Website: bh-photo
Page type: cross-sells
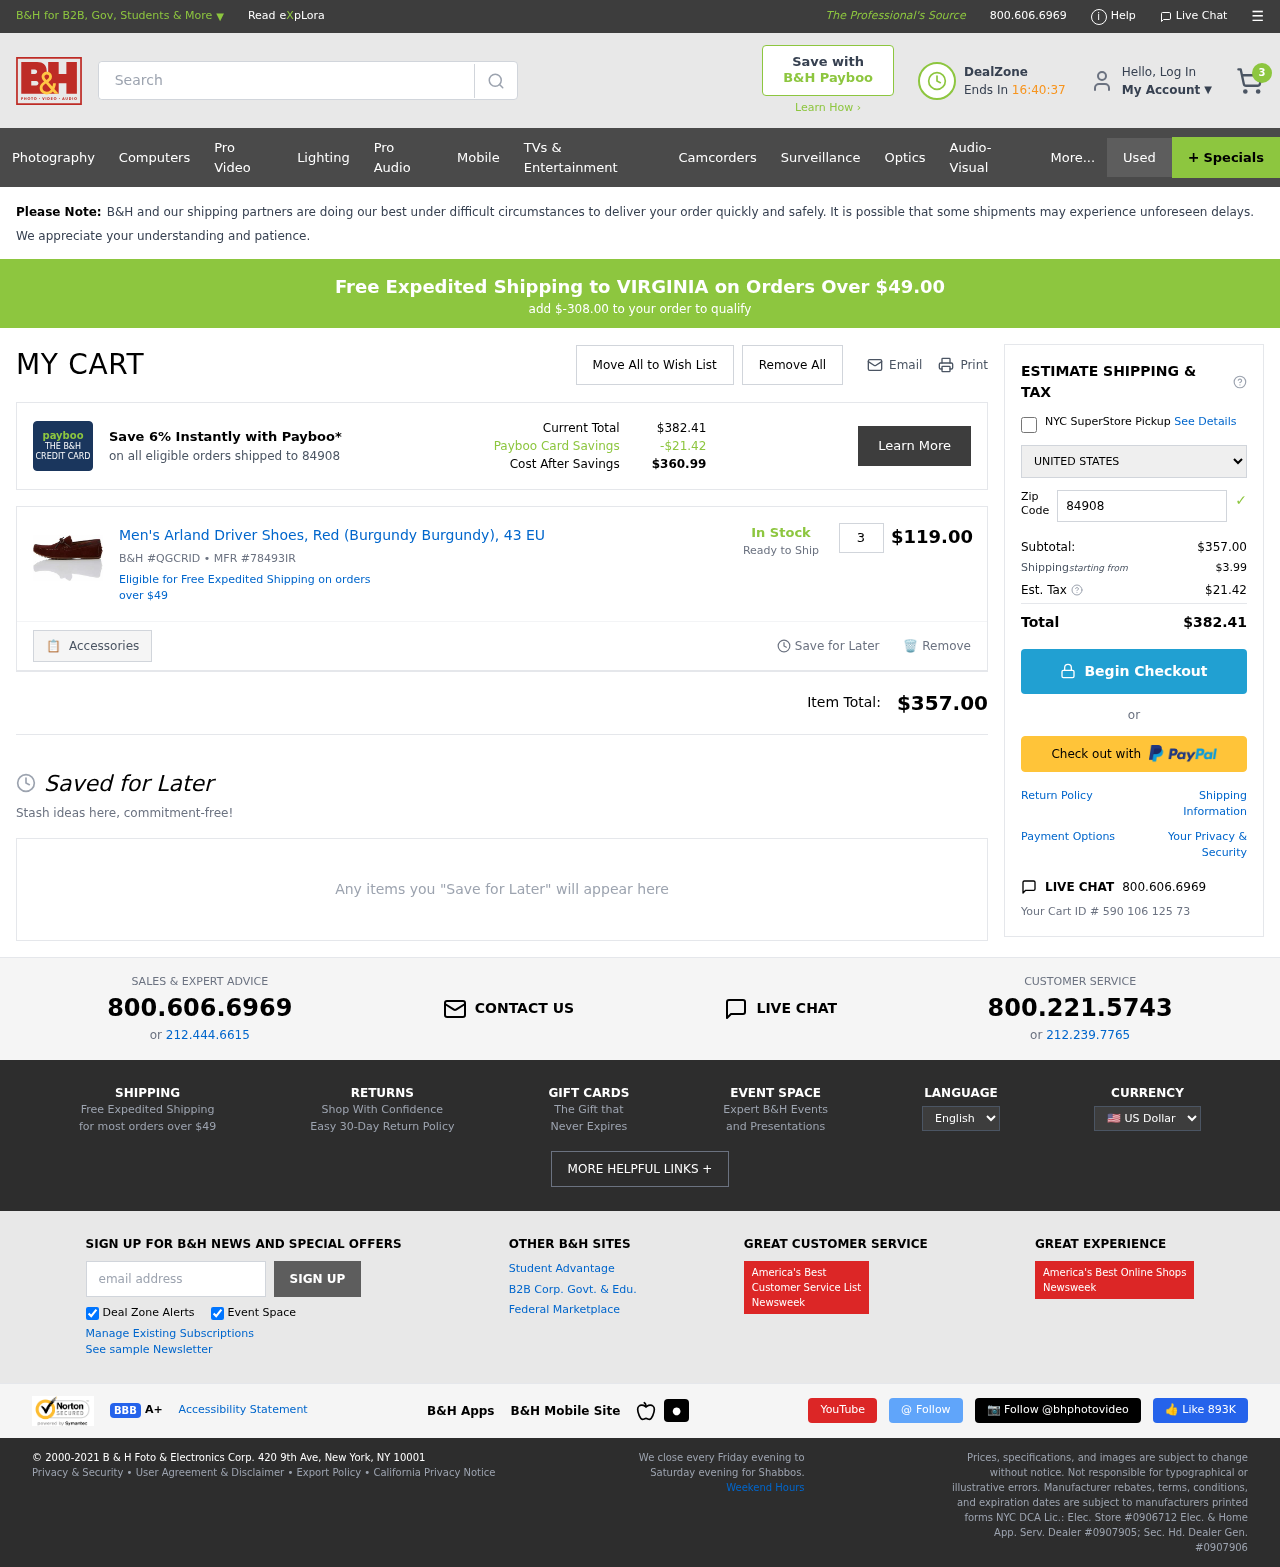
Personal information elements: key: PII_COUNTRY
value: United States
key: PII_POSTCODE
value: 84908
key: PII_STATE
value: VIRGINIA
Product elements: key: PRODUCT1_NAME
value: Men's Arland Driver Shoes, Red (Burgundy Burgundy), 43 EU
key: PRODUCT1_PRICE
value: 119
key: PRODUCT1_QUANTITY
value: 3
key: PRODUCT1_SKU
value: B&H #QGCRID
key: PRODUCT1_MFR
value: MFR #78493IR
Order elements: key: ORDER_NUM_ITEMS
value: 3
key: SHIPPING_THRESHOLD_REMAINING
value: $-308.00
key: ORDER_TOTAL
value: $382.41
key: ORDER_SUBTOTAL
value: $357.00
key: ORDER_SHIPPING_COST
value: $3.99
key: ORDER_TAX
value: $21.42
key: ORDER_ID
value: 590 106 125 73
Search elements: key: HEADER_SEARCH
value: Search
Other elements: key: PAYBOO_SAVINGS
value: -$21.42
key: COST_AFTER_SAVINGS
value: $360.99